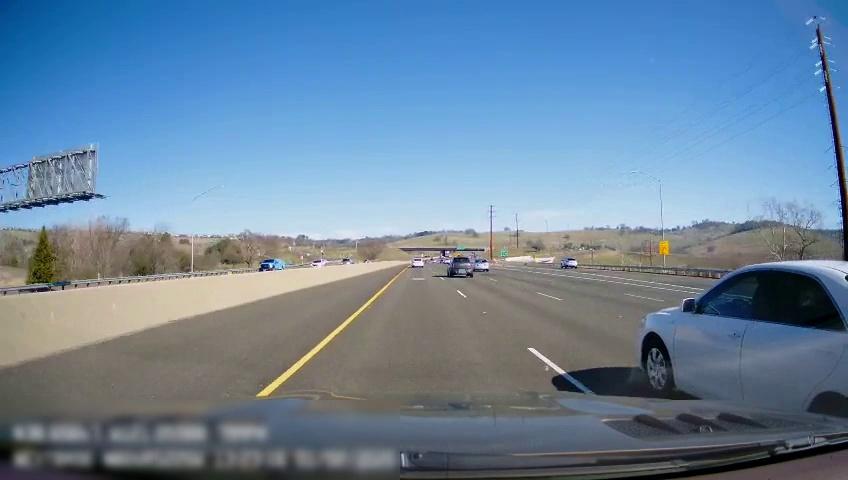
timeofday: Day
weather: Sunny
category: Drivable Space
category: Vehicles | SUV
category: Vehicles | SUV
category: Vehicles | Car
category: Vehicles | Car
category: Vehicles | Car
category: Vehicles | Car
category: Vehicles | SUV
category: Vehicles | SUV
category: Lanes | Current Lane
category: Lanes | Current Lane
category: Lanes | Alternate Lane
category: Lanes | Alternate Lane
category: Lanes | Alternate Lane
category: Lanes | Alternate Lane